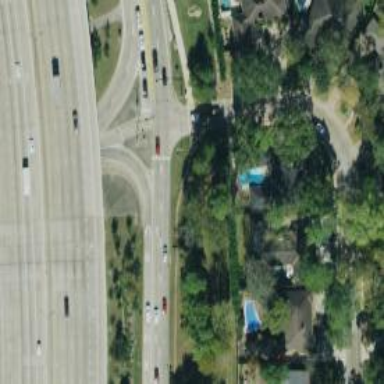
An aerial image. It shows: Secondary road with frontage road alongside.